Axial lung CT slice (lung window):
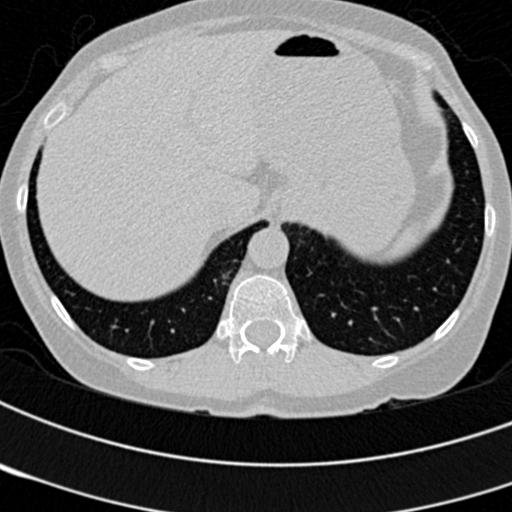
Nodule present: no